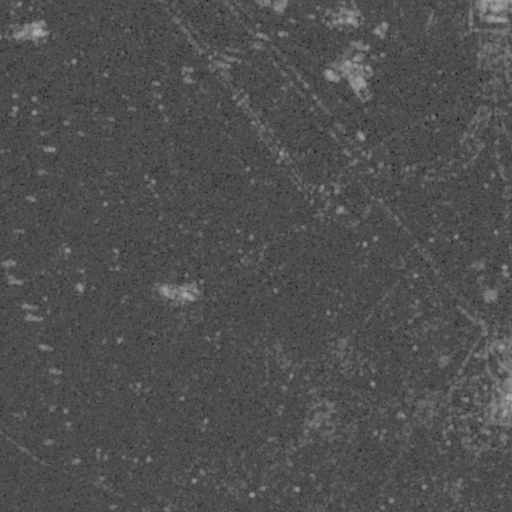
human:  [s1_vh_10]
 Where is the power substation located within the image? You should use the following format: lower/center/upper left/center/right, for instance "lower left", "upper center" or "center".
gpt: The power substation is located in the lower right of the image.
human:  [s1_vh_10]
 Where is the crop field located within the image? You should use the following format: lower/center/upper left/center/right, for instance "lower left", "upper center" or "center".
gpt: There is no crop field in the image.

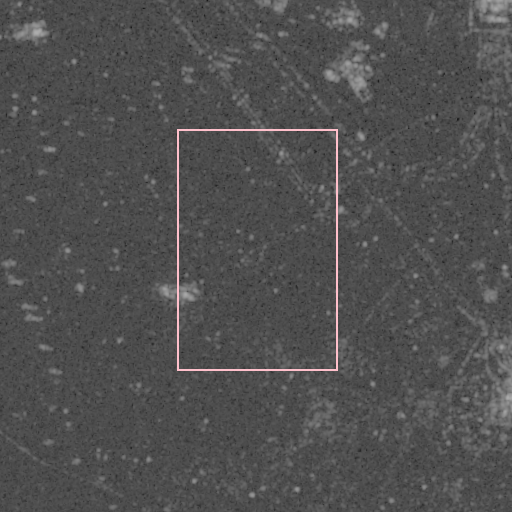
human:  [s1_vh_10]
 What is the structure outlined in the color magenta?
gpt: There is no magenta outline.
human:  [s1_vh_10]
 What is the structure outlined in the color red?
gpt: There is no structure outlined in red.